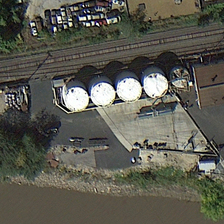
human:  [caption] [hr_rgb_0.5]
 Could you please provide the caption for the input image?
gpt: several storage tanks are between a railway and a river .

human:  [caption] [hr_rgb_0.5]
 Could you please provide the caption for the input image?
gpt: several storage tanks are between a railway and a river .

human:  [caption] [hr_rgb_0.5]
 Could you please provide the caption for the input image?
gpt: several storage tanks are between a railway and a river .

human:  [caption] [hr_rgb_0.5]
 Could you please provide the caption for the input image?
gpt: several storage tanks are between a railway and a river .

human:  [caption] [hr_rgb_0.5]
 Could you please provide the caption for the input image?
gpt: several storage tanks are between a railway and a river .